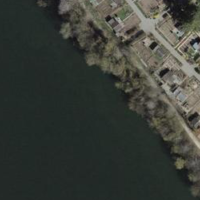
EUNIS habitat code: 15
Species observed at this site:
Chroicocephalus ridibundus
Allium ursinum
Corvus corone
Podiceps cristatus
Gallinula chloropus
Fulica atra
Anas platyrhynchos
Tanacetum parthenium